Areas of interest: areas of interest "Comprehensive Gymnasium"
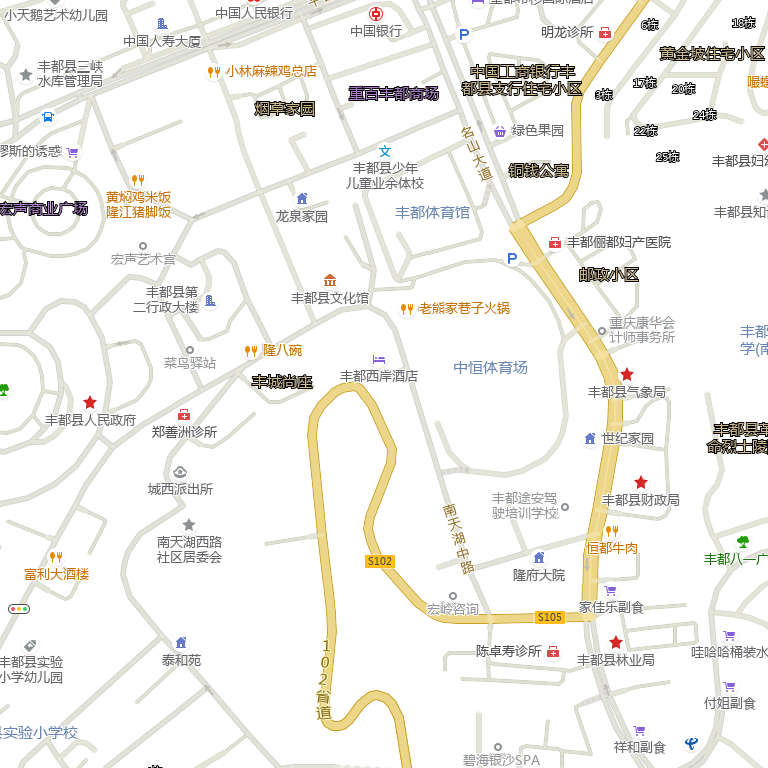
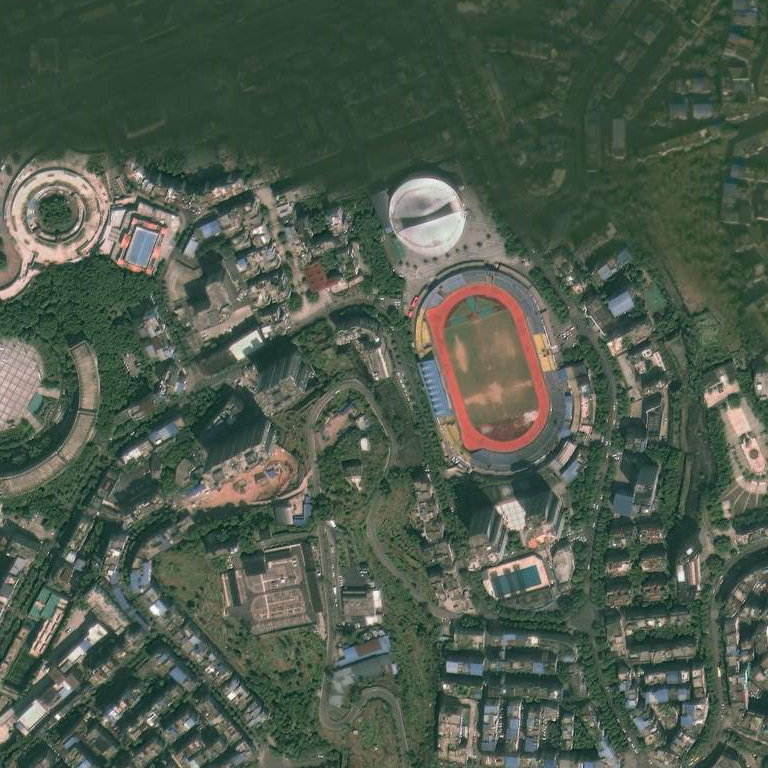